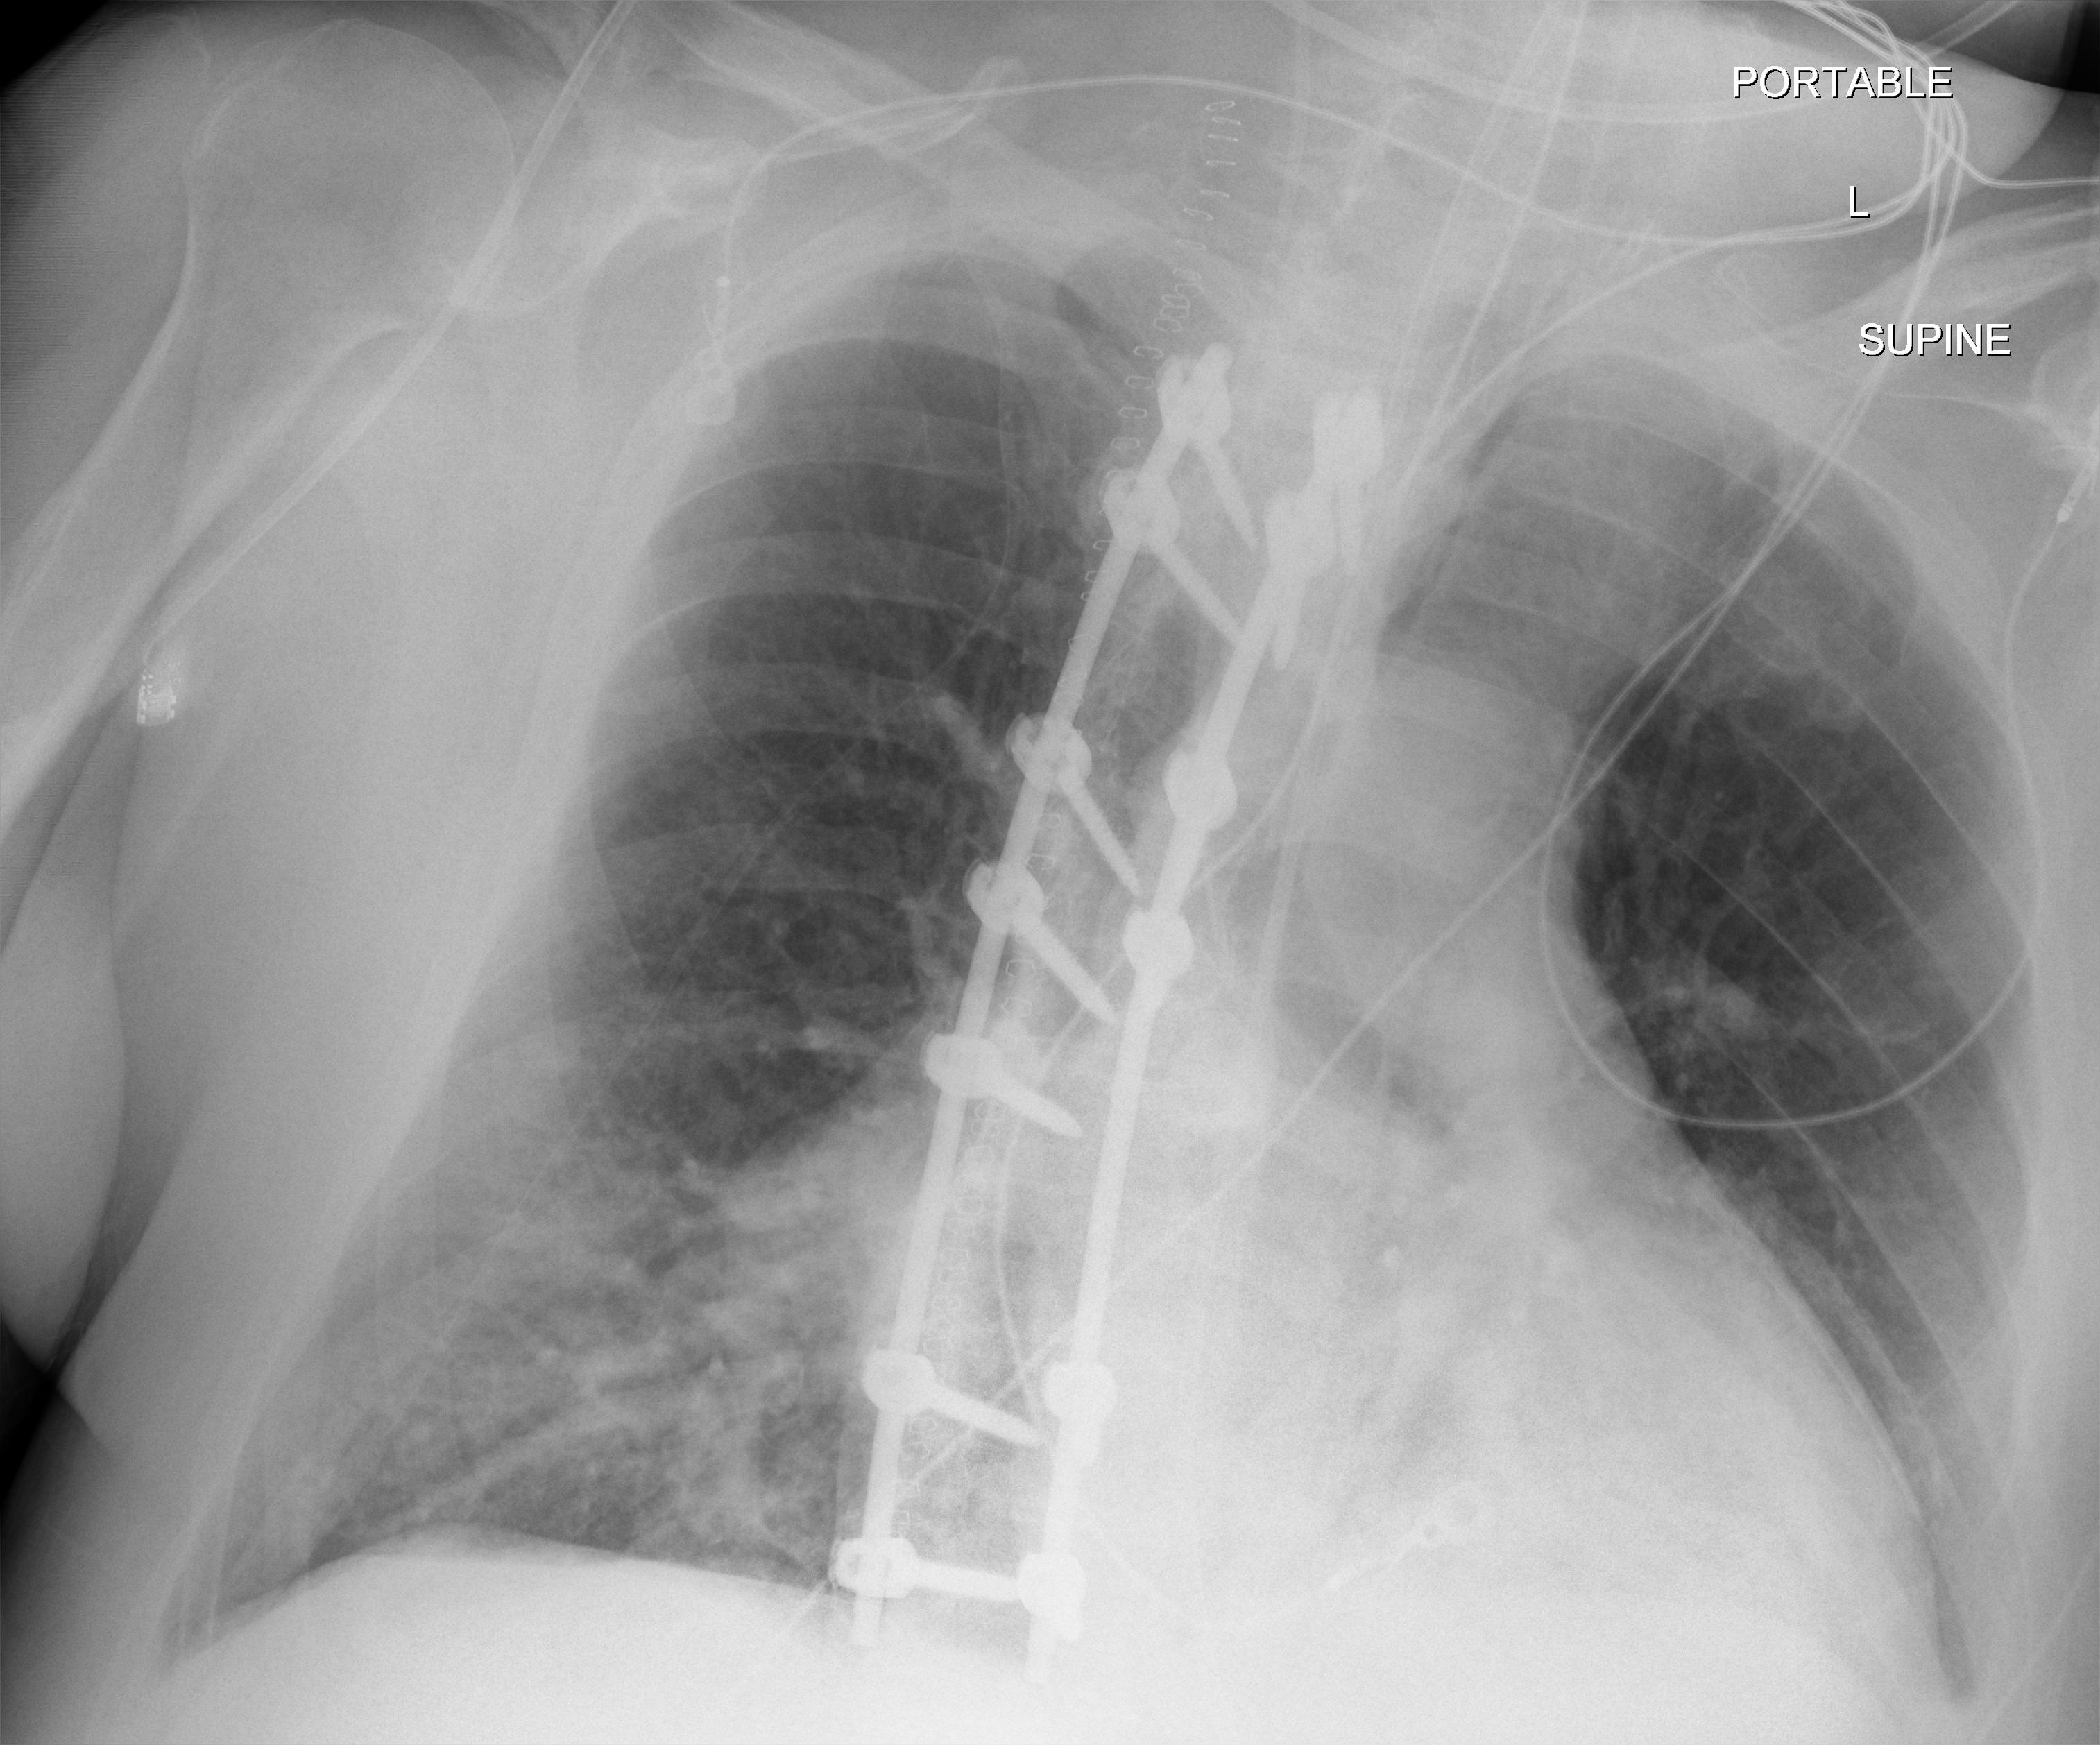
View: AP
Implant manufacturer: nuvasive reline